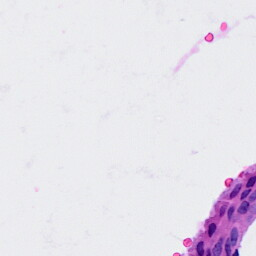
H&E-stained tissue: Cervix